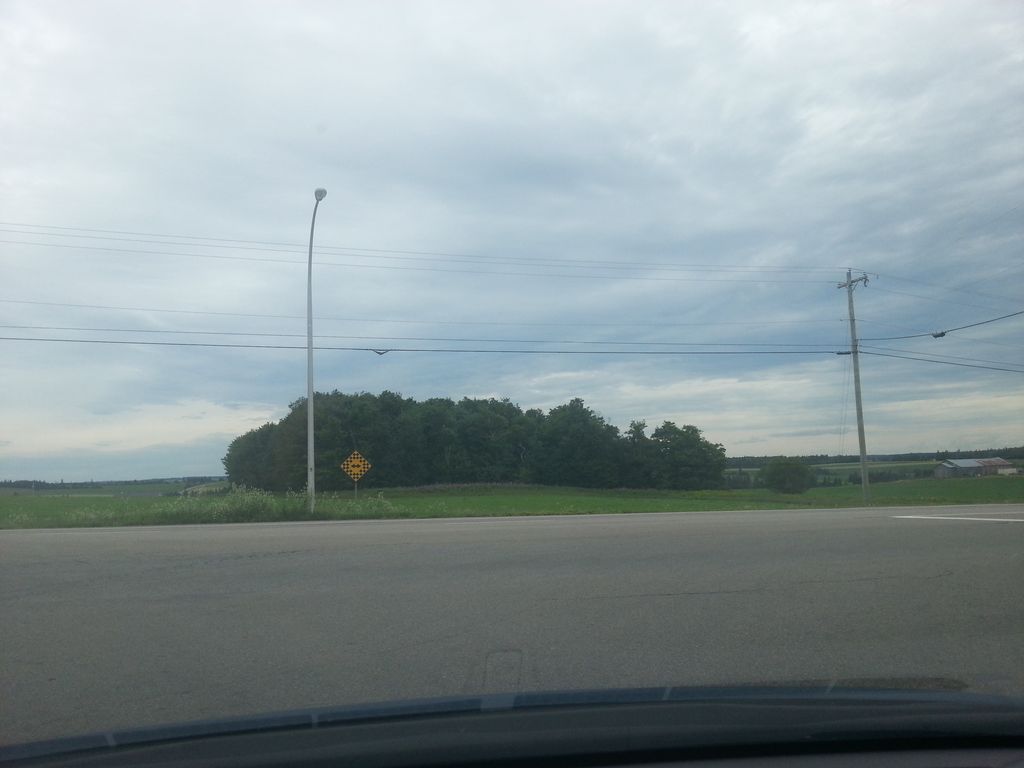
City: charlottetown